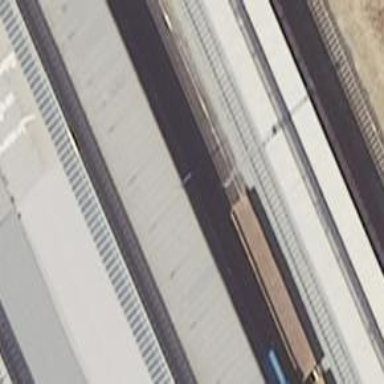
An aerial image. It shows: Railway siding for service.